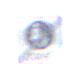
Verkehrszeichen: EndeFussgaengerzone
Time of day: MorningAfternoon
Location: Outdoor (Nature)
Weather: Clear
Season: NotSpecified
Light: Natural